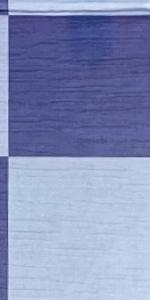
Label: Empty